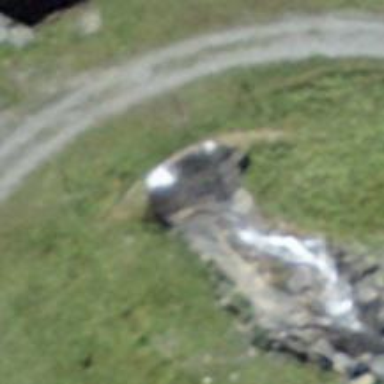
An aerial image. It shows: Culvert tunnel.